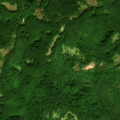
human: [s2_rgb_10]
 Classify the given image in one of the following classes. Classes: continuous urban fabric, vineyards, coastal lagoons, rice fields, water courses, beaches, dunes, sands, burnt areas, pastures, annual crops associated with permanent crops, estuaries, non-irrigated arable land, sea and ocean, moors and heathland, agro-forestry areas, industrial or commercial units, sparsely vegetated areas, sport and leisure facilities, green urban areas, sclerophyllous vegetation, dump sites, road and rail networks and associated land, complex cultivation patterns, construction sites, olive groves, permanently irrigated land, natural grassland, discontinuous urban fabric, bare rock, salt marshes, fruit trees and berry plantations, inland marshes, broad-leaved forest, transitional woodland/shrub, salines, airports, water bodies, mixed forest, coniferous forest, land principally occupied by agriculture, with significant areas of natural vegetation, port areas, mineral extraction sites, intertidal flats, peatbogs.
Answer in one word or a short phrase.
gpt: broad-leaved forest, transitional woodland/shrub